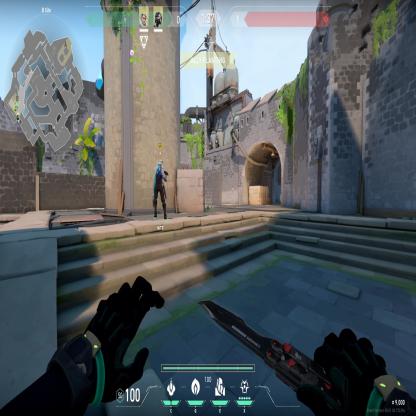
Label: teammate